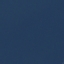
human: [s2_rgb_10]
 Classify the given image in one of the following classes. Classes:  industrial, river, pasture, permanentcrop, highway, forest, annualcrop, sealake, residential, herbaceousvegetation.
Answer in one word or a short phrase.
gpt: SeaLake